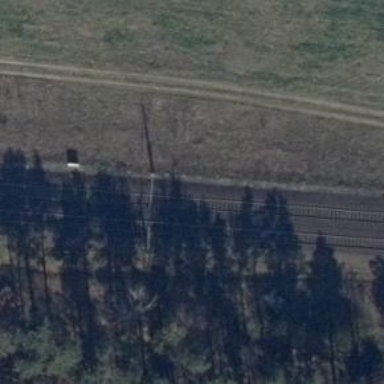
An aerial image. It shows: Milestone along the railway with catenary mast.